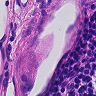
Metastatic tissue present: no